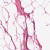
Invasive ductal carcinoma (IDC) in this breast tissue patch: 0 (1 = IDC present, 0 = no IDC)